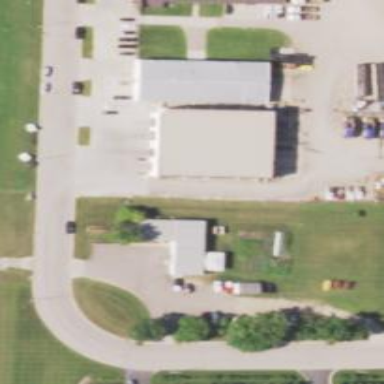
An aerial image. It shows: Veterinary facility.